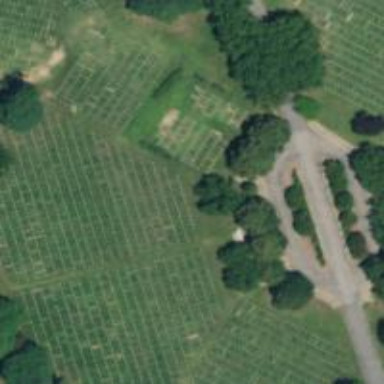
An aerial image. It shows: Section in the cemetery.